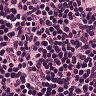
Metastatic tissue present: no